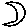
Label: moon